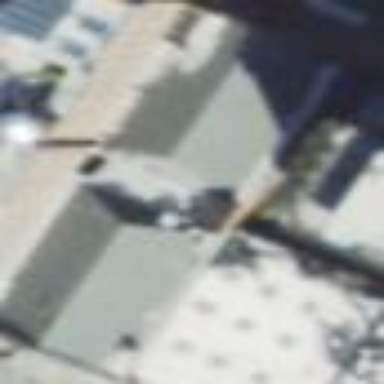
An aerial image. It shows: Building with flat concrete roof.